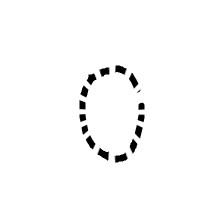
Shape: circle